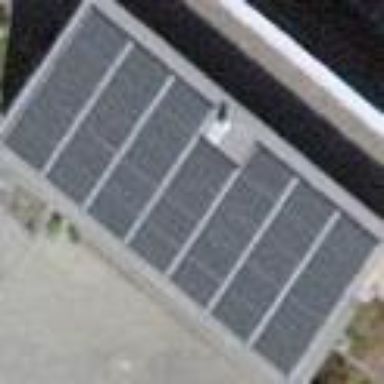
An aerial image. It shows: Solar photovoltaic panel generator.